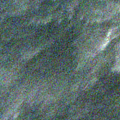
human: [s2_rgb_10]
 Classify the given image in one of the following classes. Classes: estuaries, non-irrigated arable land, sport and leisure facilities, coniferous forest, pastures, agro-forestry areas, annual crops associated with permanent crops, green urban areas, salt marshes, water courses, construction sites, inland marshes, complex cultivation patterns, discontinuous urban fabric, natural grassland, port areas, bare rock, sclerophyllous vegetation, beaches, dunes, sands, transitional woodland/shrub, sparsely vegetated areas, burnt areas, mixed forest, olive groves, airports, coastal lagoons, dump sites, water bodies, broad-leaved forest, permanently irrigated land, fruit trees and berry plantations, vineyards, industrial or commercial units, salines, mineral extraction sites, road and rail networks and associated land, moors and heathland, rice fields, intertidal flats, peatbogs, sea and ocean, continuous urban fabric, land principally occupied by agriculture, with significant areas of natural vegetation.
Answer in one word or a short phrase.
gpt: water bodies